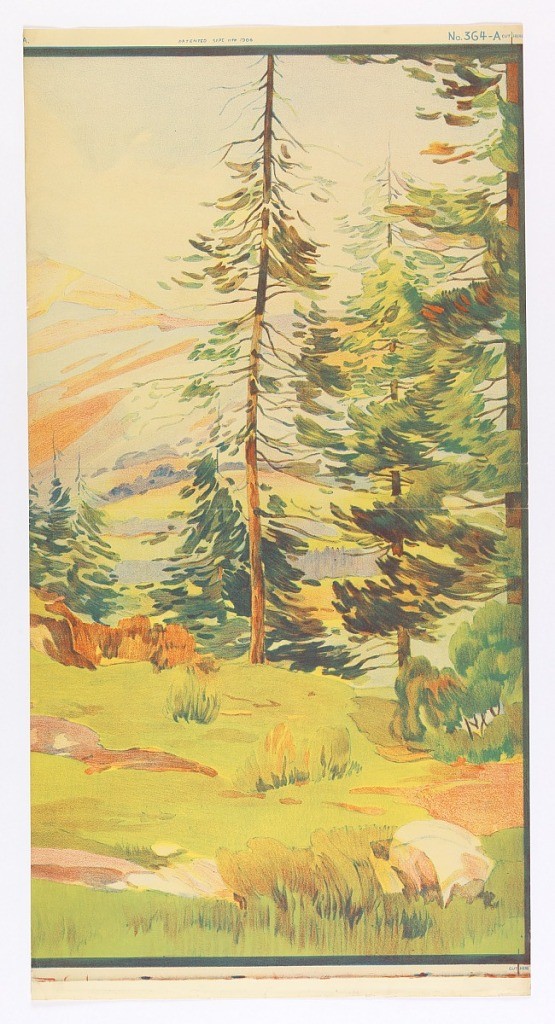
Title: Sierras
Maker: The Schmitz-Horning Co., Cleveland, Ohio, 1905 - 1960
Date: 1913–1914
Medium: Chromolithograph on paper
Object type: Scenic - panel
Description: Landscape scene with rocks and grass in foreground, tall pine trees in the middle ground and mountain range in the background.